Chest X-ray:
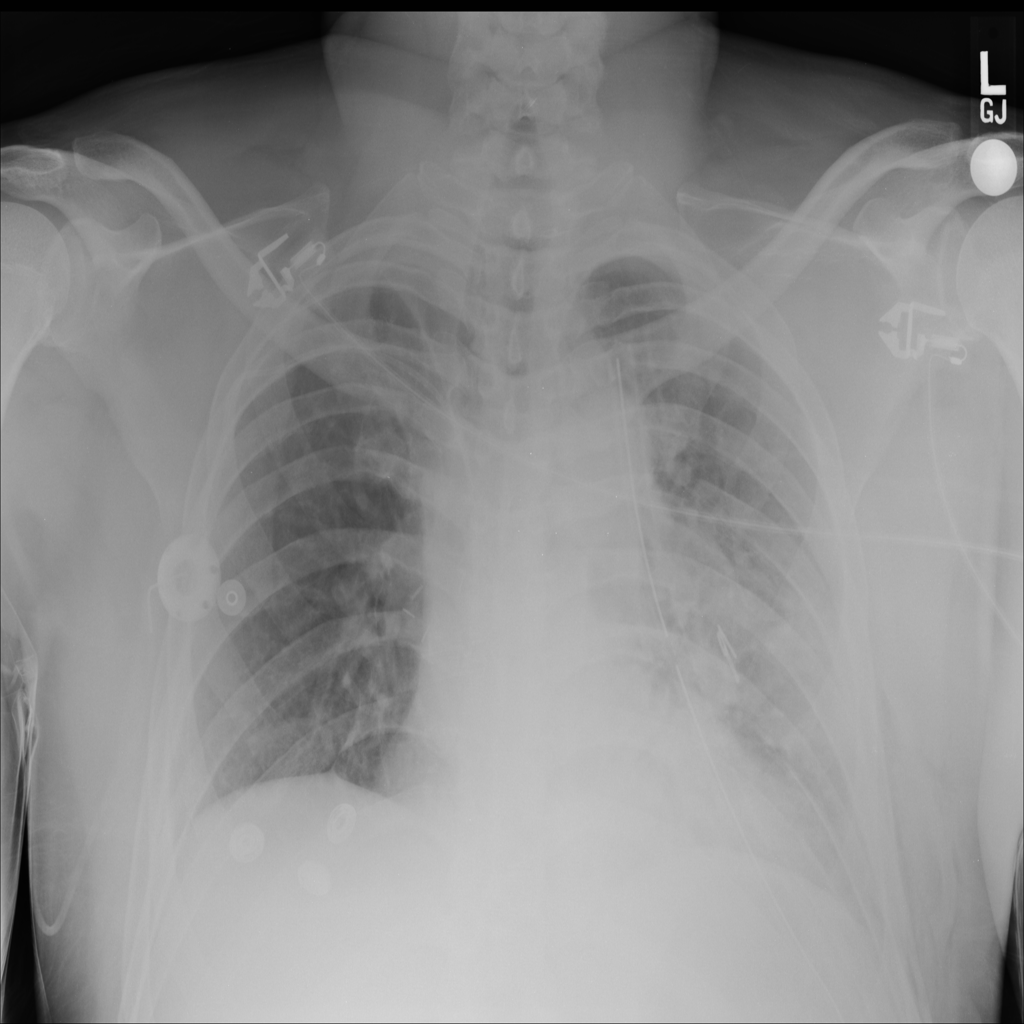
Findings: Fracture, Effusion, Consolidation, Nodule
No abnormal finding: no